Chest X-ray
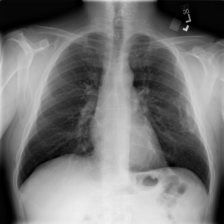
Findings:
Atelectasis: negative
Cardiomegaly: negative
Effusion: negative
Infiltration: negative
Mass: negative
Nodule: negative
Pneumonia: negative
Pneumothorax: negative
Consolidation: negative
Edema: negative
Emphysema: negative
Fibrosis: negative
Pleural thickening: negative
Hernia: negative